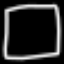
Label: square